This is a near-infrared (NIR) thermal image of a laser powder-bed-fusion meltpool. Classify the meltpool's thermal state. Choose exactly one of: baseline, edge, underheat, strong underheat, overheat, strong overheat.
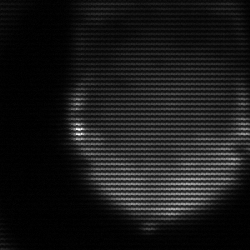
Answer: edge